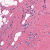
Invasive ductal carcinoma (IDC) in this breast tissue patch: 0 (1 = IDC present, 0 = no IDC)